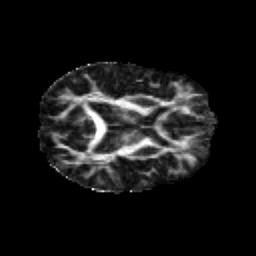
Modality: FA
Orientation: axial
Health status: healthy
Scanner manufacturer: siemens
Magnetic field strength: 3 T
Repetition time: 12 s
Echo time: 0.092 s